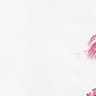
Metastatic tissue present: no